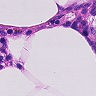
Metastatic tissue present: no